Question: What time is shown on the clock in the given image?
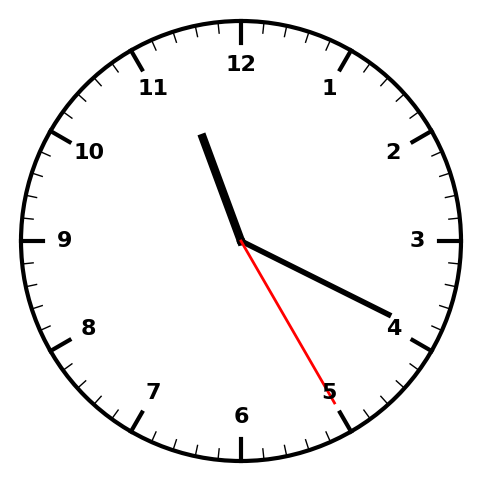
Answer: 11:19:25